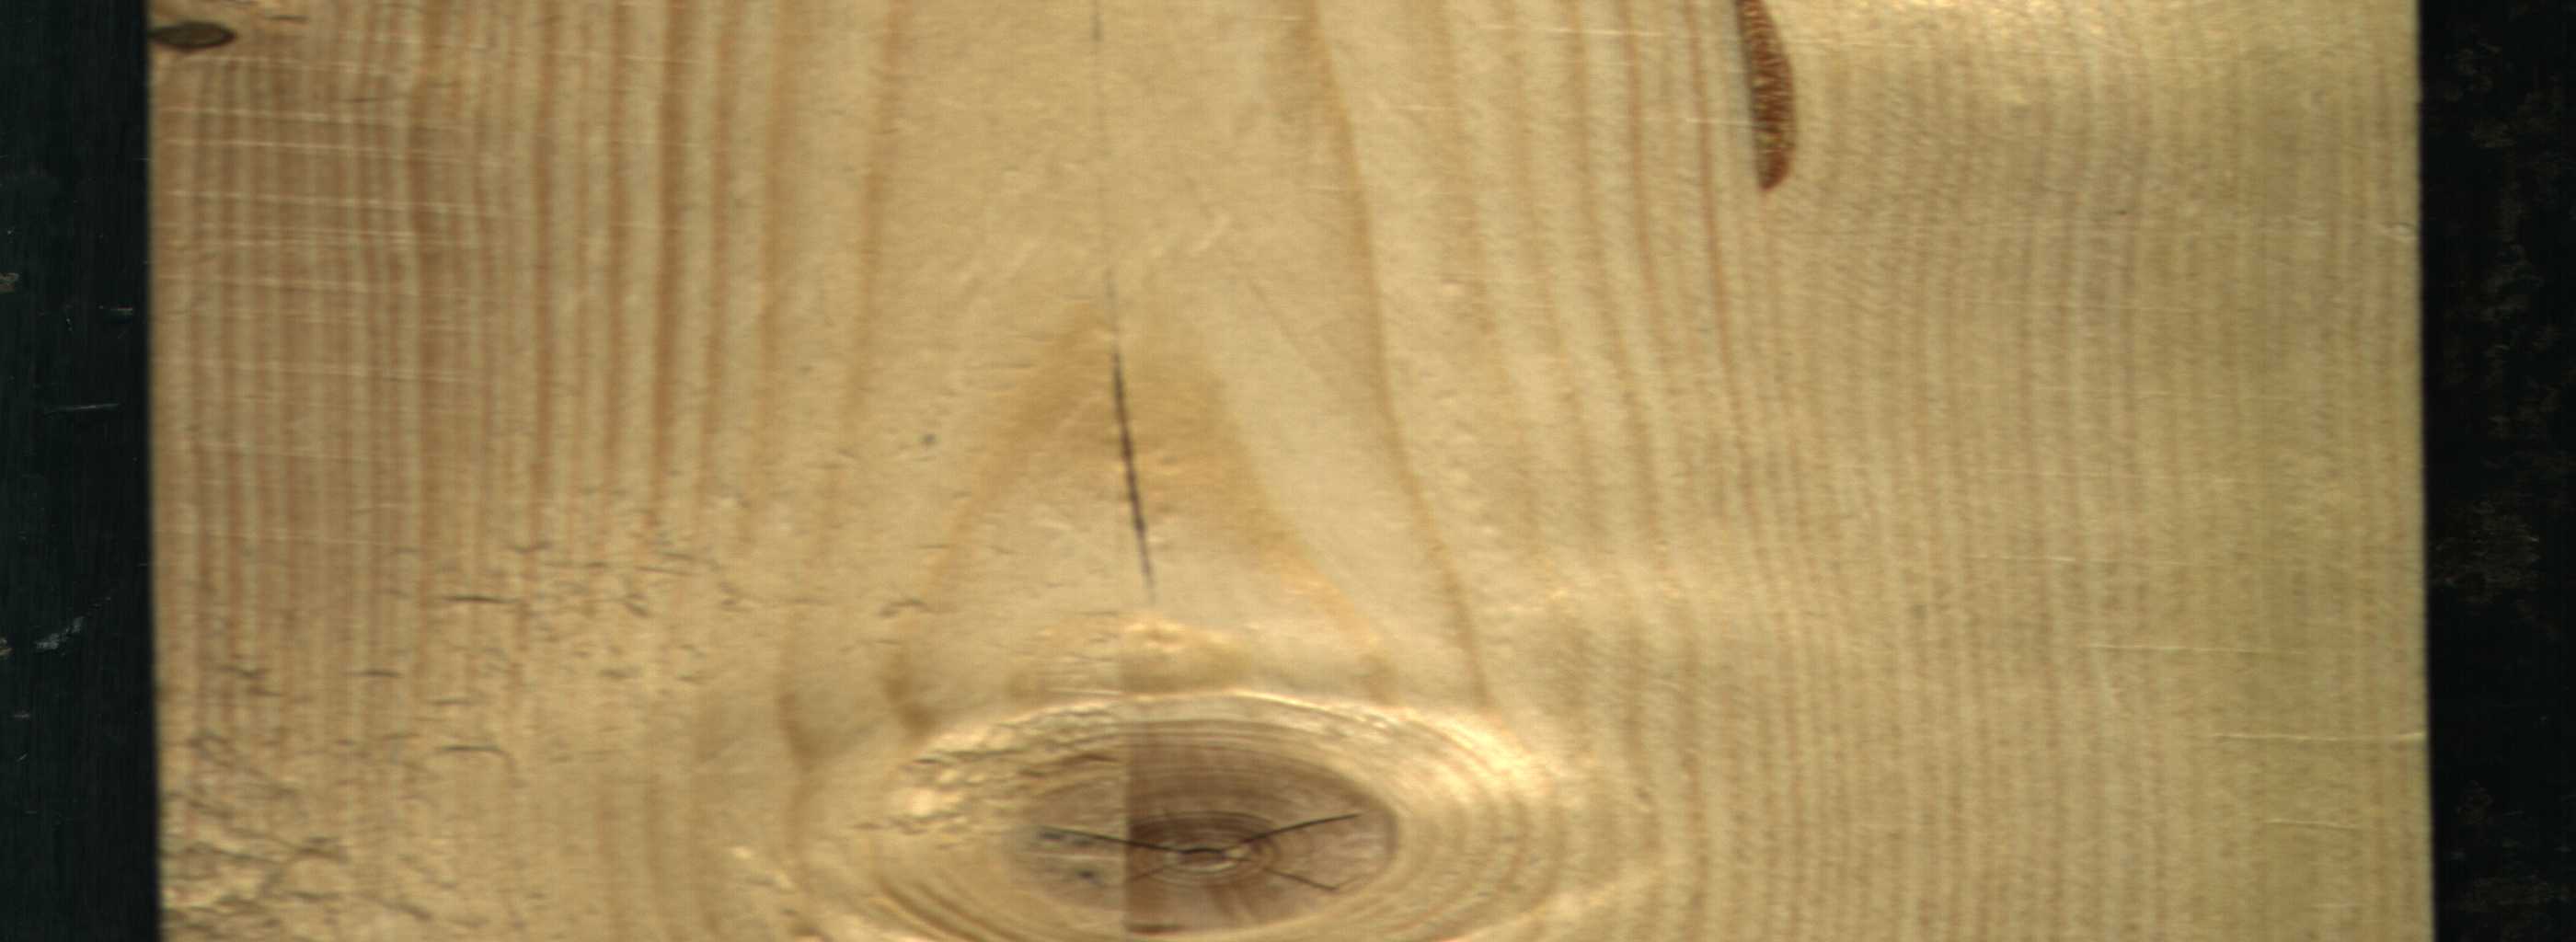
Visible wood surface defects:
resin
Crack
knot_with_crack
Dead_Knot